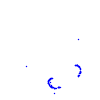
Particle: proton